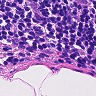
Metastatic tissue present: no